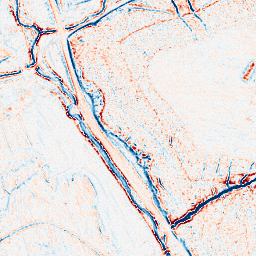
Category: edge_preserving
Decomposition family: anisotropic_diffusion
Decomposition parameters: iterations: 5
kappa: 100
gamma: 0.2
Upsampling method: bilinear
Upsampling parameters: scale: 8
Upsampling scale: 8